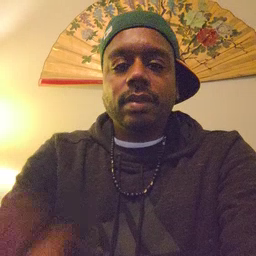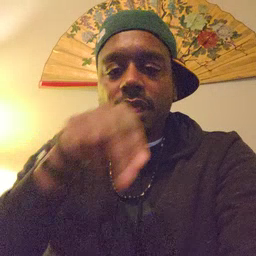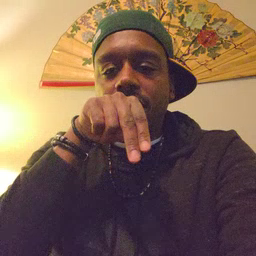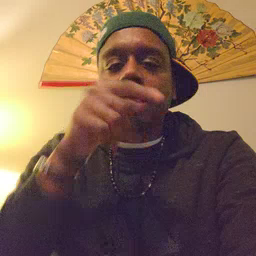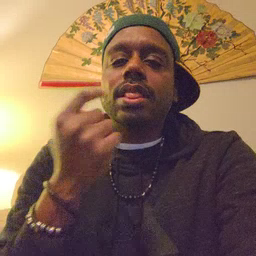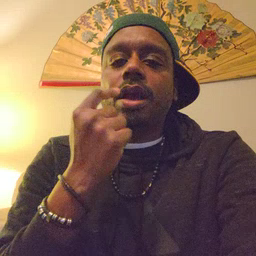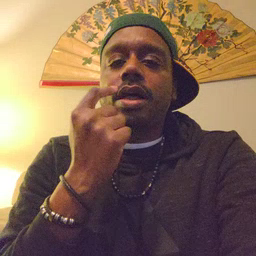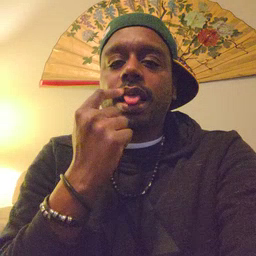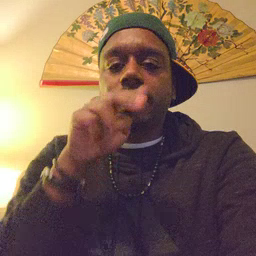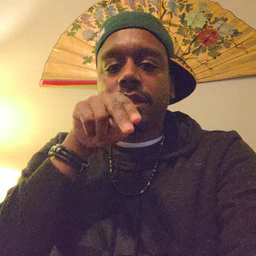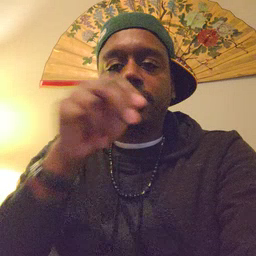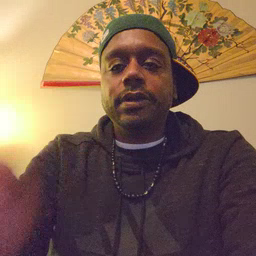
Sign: tongue